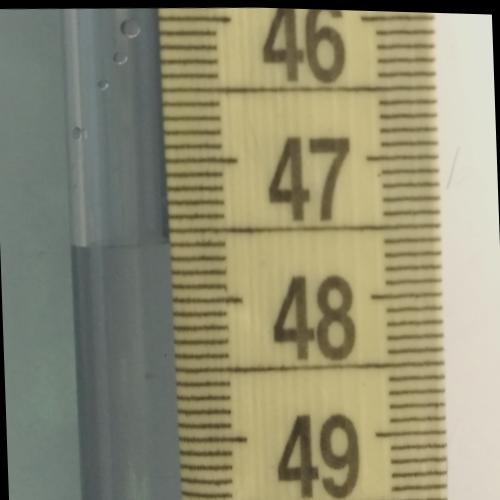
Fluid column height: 47.6 cm